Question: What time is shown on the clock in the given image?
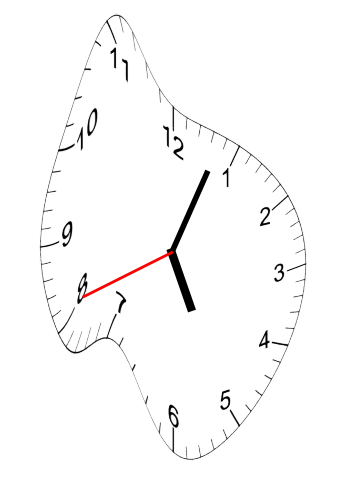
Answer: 05:03:41